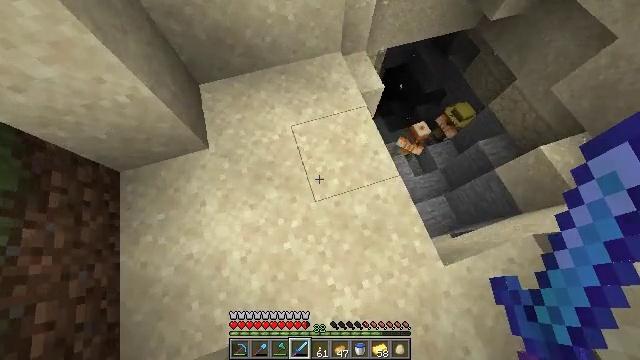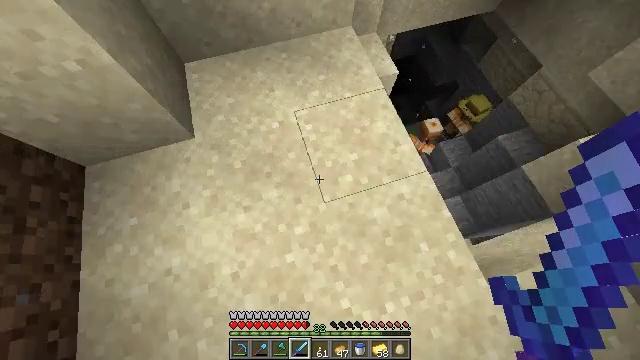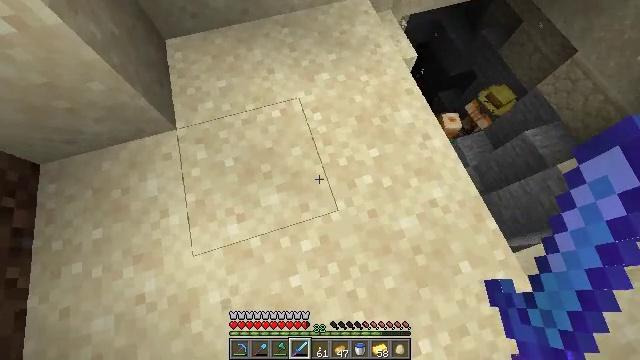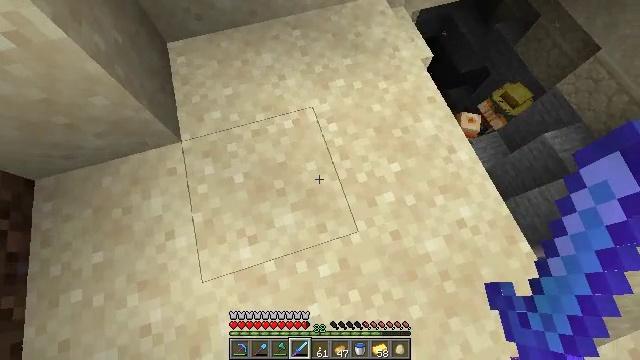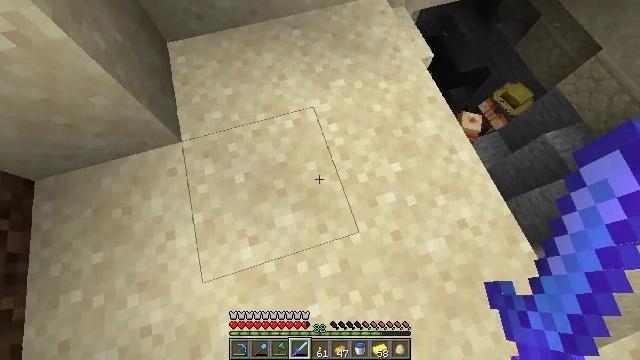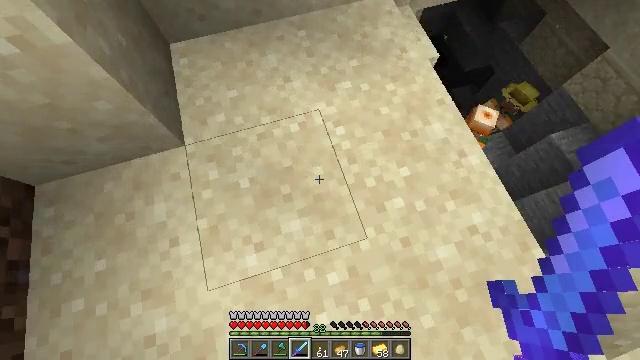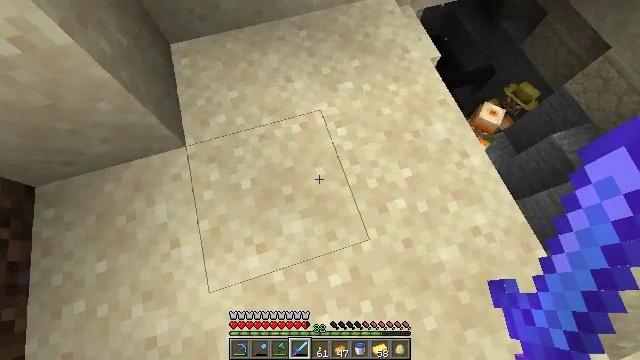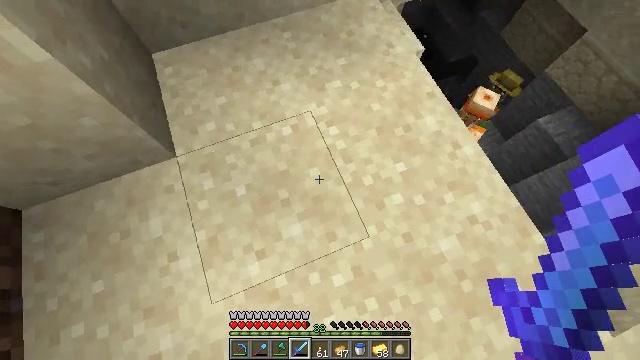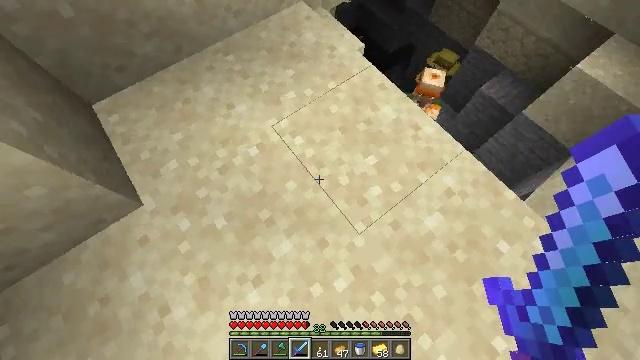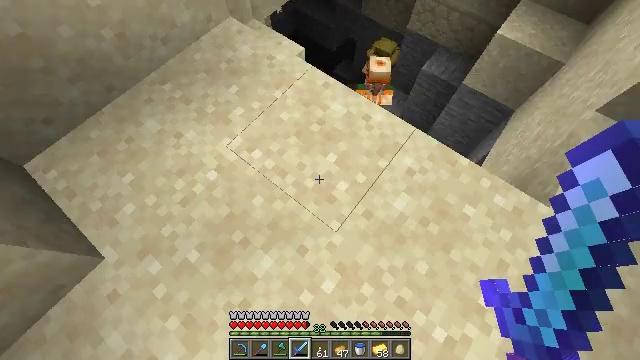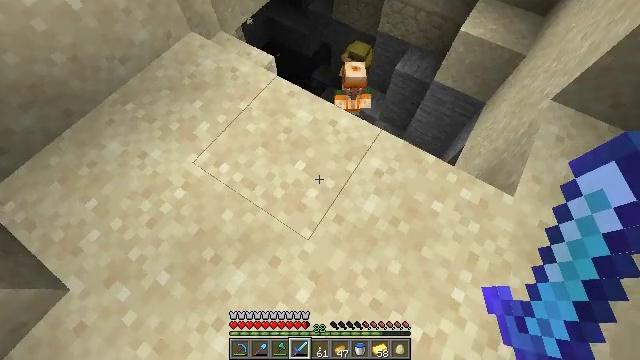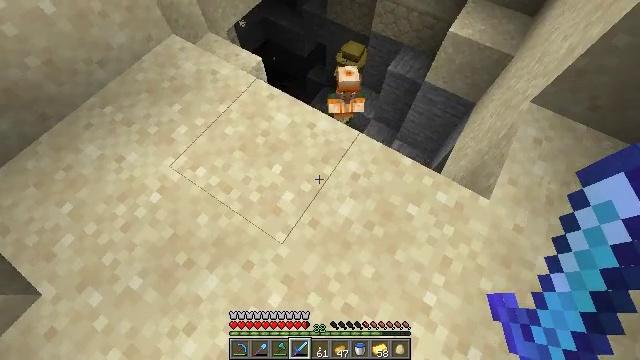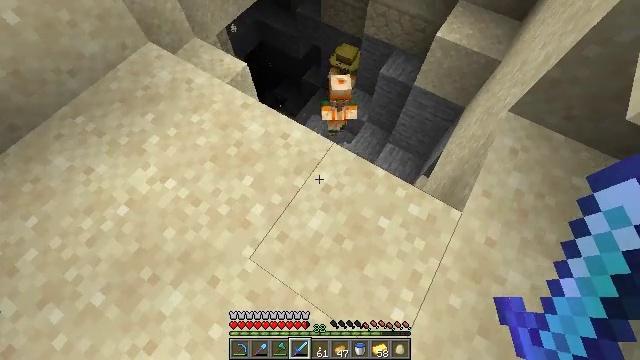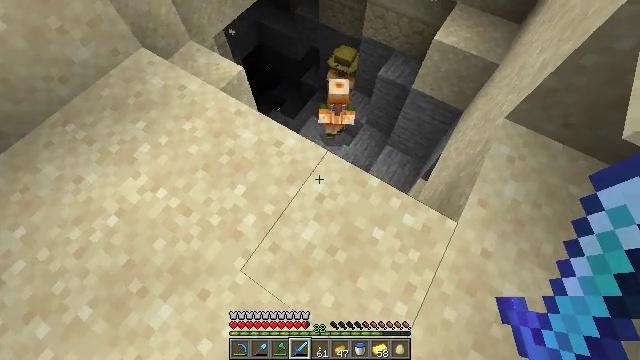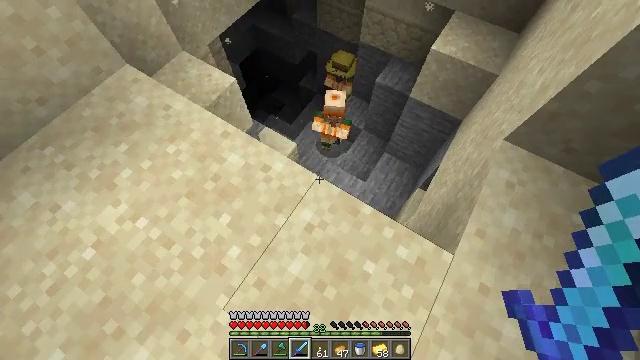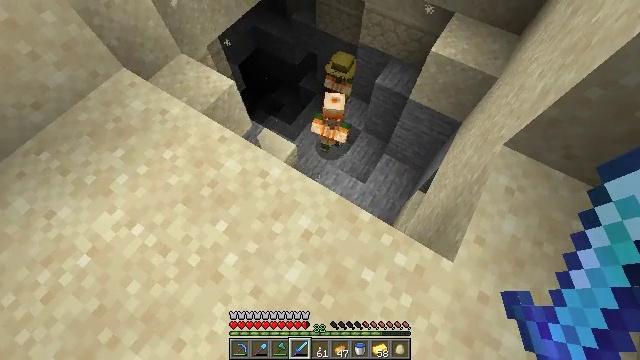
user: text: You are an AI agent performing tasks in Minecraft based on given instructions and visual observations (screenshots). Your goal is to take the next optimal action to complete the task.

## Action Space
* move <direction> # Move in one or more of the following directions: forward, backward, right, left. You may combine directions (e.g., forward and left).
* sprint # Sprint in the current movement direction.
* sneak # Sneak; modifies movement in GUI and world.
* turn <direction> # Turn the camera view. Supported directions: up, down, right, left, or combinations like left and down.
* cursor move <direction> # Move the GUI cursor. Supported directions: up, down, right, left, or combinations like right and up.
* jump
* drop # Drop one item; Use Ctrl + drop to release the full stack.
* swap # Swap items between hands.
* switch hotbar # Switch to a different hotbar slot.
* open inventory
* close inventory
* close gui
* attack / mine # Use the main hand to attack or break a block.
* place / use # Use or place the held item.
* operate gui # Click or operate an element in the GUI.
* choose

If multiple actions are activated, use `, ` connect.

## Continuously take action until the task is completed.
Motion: motion action
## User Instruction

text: Attack the sandstone to break it.
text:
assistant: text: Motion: no_op
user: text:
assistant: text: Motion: no_op
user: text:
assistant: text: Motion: no_op
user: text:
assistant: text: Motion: no_op
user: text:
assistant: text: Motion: no_op
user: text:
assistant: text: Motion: no_op
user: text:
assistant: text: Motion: turn right
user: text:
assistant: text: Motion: turn right and up
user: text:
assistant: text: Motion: move right, turn right and up
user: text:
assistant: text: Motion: move right, turn right and up
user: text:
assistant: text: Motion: move right
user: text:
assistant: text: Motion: move forward and move right
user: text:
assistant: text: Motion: move forward
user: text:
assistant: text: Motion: move forward
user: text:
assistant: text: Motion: no_op
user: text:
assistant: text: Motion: no_op
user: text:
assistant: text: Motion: no_op
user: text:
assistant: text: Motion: no_op
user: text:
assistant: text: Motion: no_op
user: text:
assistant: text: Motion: no_op
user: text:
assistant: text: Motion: no_op
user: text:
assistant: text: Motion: no_op
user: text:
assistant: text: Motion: no_op
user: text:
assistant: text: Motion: no_op
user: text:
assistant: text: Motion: no_op
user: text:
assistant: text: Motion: no_op
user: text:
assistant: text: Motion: move right
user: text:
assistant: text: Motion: move right
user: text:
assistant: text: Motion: move right
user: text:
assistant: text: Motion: move right